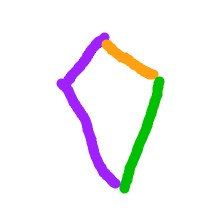
Shape: kite